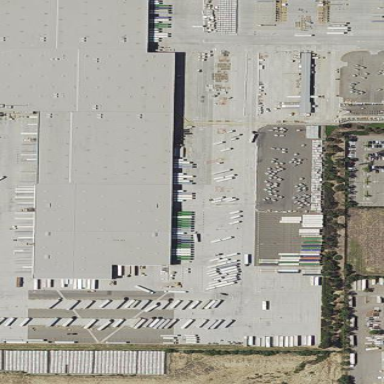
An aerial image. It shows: Warehouse.